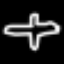
Label: airplane